Question: This is really strange. If I run this in a wpf application:
'''
SKYPE4COMLib.Skype mySkype = new SKYPE4COMLib.Skype();
'''
I get no errors.
I want to run that in a asp.net application. when I do run it there I get:

note that I don't get any build errors and the error arises at run-time. The SKYPE4COMLib.Skype class is provided by Skype and can be downloaded from <URL>. I don't understand why I am able to instantiate an object from that class just if I am using a wpf appliation.
Things I have tried: (recall I want to use that library from my asp.net application)
1) Adding a wpf application to my solution. Then referencing that project from my asp application. I get the same error.
2) Tried to create a web service and instantiate the class in the web service. That does not work eather.
3) Change the target framework from .Net Framewrok 4 Client Profile to different ones. This solved the problem I was able to instantiate the class but then I am not able to call the methods.
I seems as if skype is trying to block that on purpose.
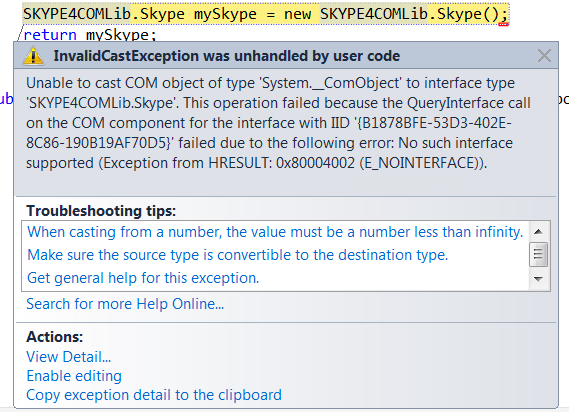
Answer: After long hours of trying I decided I where going to make my wpf application a console application by adding the necessary references and classes. Then I compared and I noticed that if I added:
'''
[System.STAThreadAttribute()]
'''
to the main method it works!!!!!
as a result my main method now should look like:
using System;
using System.Collections.Generic;
using System.Linq;
using System.Text;
'''
namespace ConsoleApplication3
{
class Program
{
[System.STAThreadAttribute()]
static void Main(string[] args)
{
SKYPE4COMLib.Skype oSkype = new SKYPE4COMLib.Skype();
}
}
}
'''
on asp.net there is not a main method. well not one that I know of. so in asp.net I had to add the AspCompat attribute equal to true.
so my asp.net aspx pages now look like:
'''
<%@ Page AspCompat="true" Language="C#" .... etc
'''